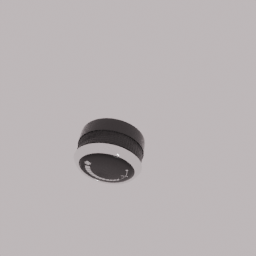
Label: electronics